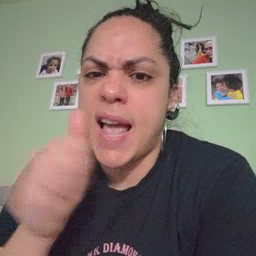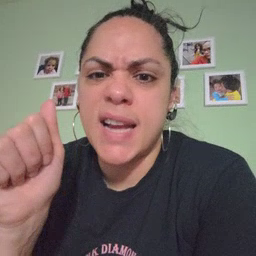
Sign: any